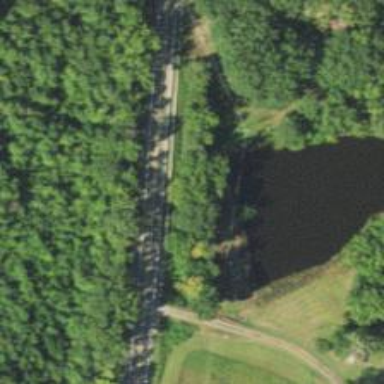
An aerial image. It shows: Culvert tunnel.